Field crop: maize
Growth stage: 2
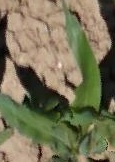
Species: maize